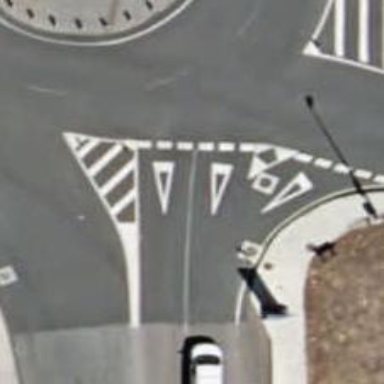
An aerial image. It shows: Bollard barrier.